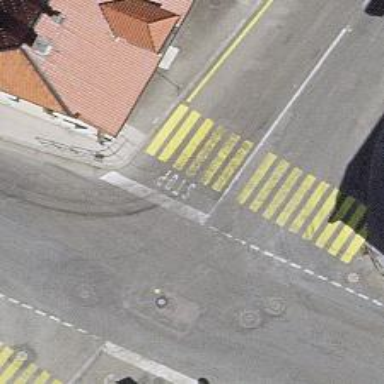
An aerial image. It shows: Zebra crossing on the road.